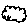
Label: cloud